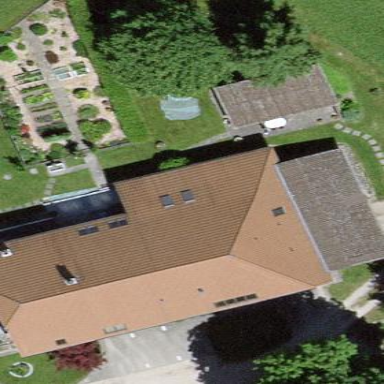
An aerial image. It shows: Residential building.